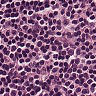
Metastatic tissue present: no